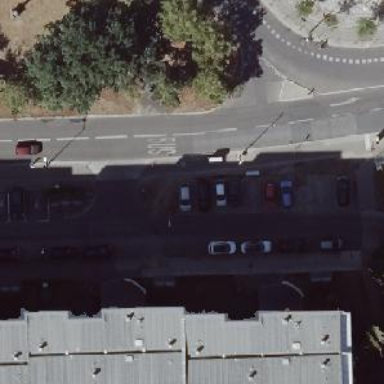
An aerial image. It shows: Tertiary road with asphalt surface. It has cycleway on the right side which is designated as bus lane.